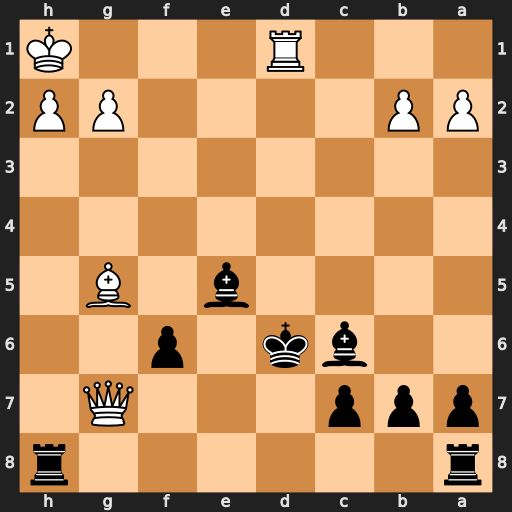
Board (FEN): r6r/ppp3Q1/2bk1p2/4b1B1/8/8/PP4PP/3R3K
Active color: b
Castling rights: -
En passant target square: -
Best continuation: Ke6 Bxf6 Rxh2+ Kg1 Rxg2+ Qxg2 Bxg2